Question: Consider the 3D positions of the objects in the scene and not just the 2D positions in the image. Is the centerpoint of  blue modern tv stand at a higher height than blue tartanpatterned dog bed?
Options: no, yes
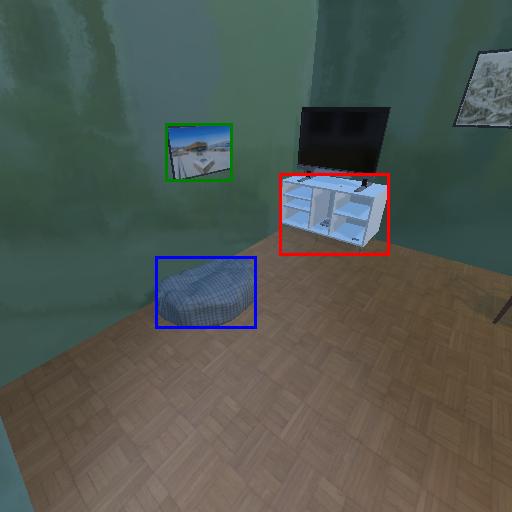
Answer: no